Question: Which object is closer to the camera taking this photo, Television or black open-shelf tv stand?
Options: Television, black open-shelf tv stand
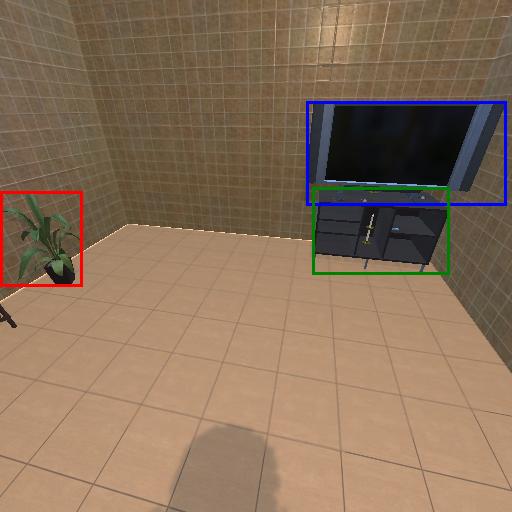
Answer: Television